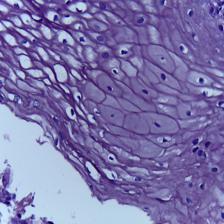
Diagnosis: OSCC